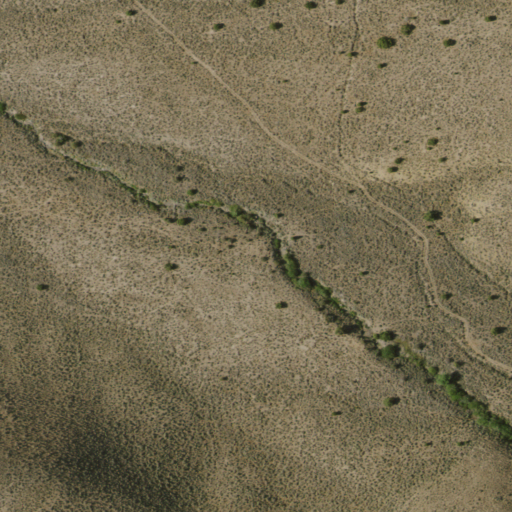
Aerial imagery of valley in Nevada named China Canyon containing shrub and evergreen forest